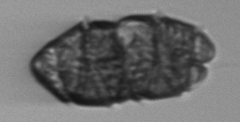
Label: Margalefidinium